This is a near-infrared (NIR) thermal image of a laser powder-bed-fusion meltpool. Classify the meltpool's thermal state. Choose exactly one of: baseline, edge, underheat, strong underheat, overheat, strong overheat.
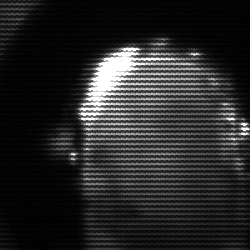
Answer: baseline